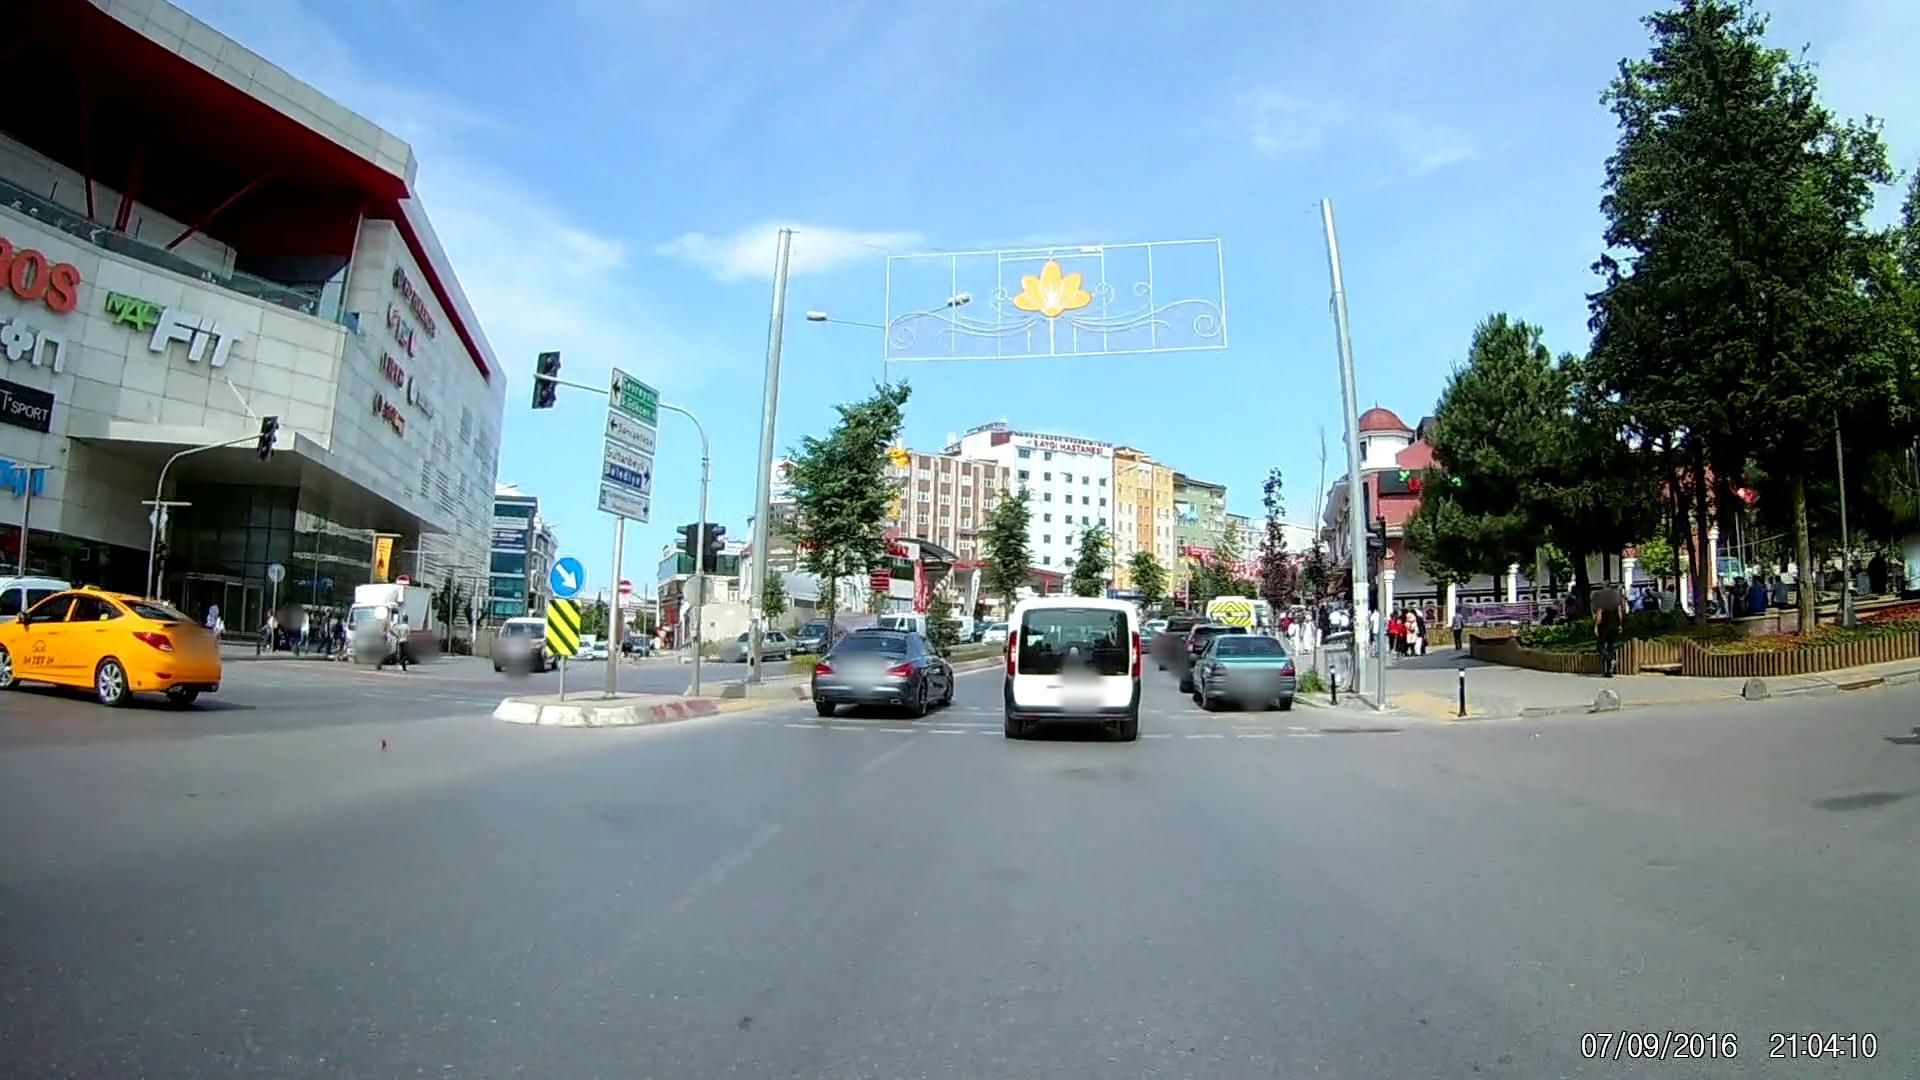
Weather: clear
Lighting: day
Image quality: good
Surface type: driving surface
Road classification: primary, tertiary
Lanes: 1.0
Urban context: urban centre
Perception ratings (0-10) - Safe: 6.46, Lively: 9.04, Beautiful: 4.21, Boring: 1.15, Depressing: 2.92, Wealthy: 4.29